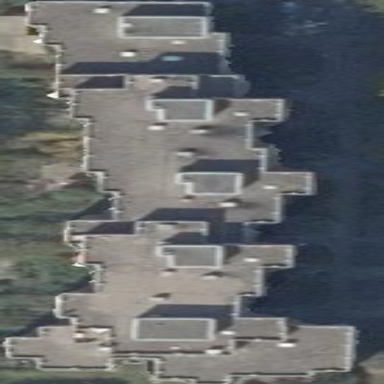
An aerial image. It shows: Building with apartments and flat roof.